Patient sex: F
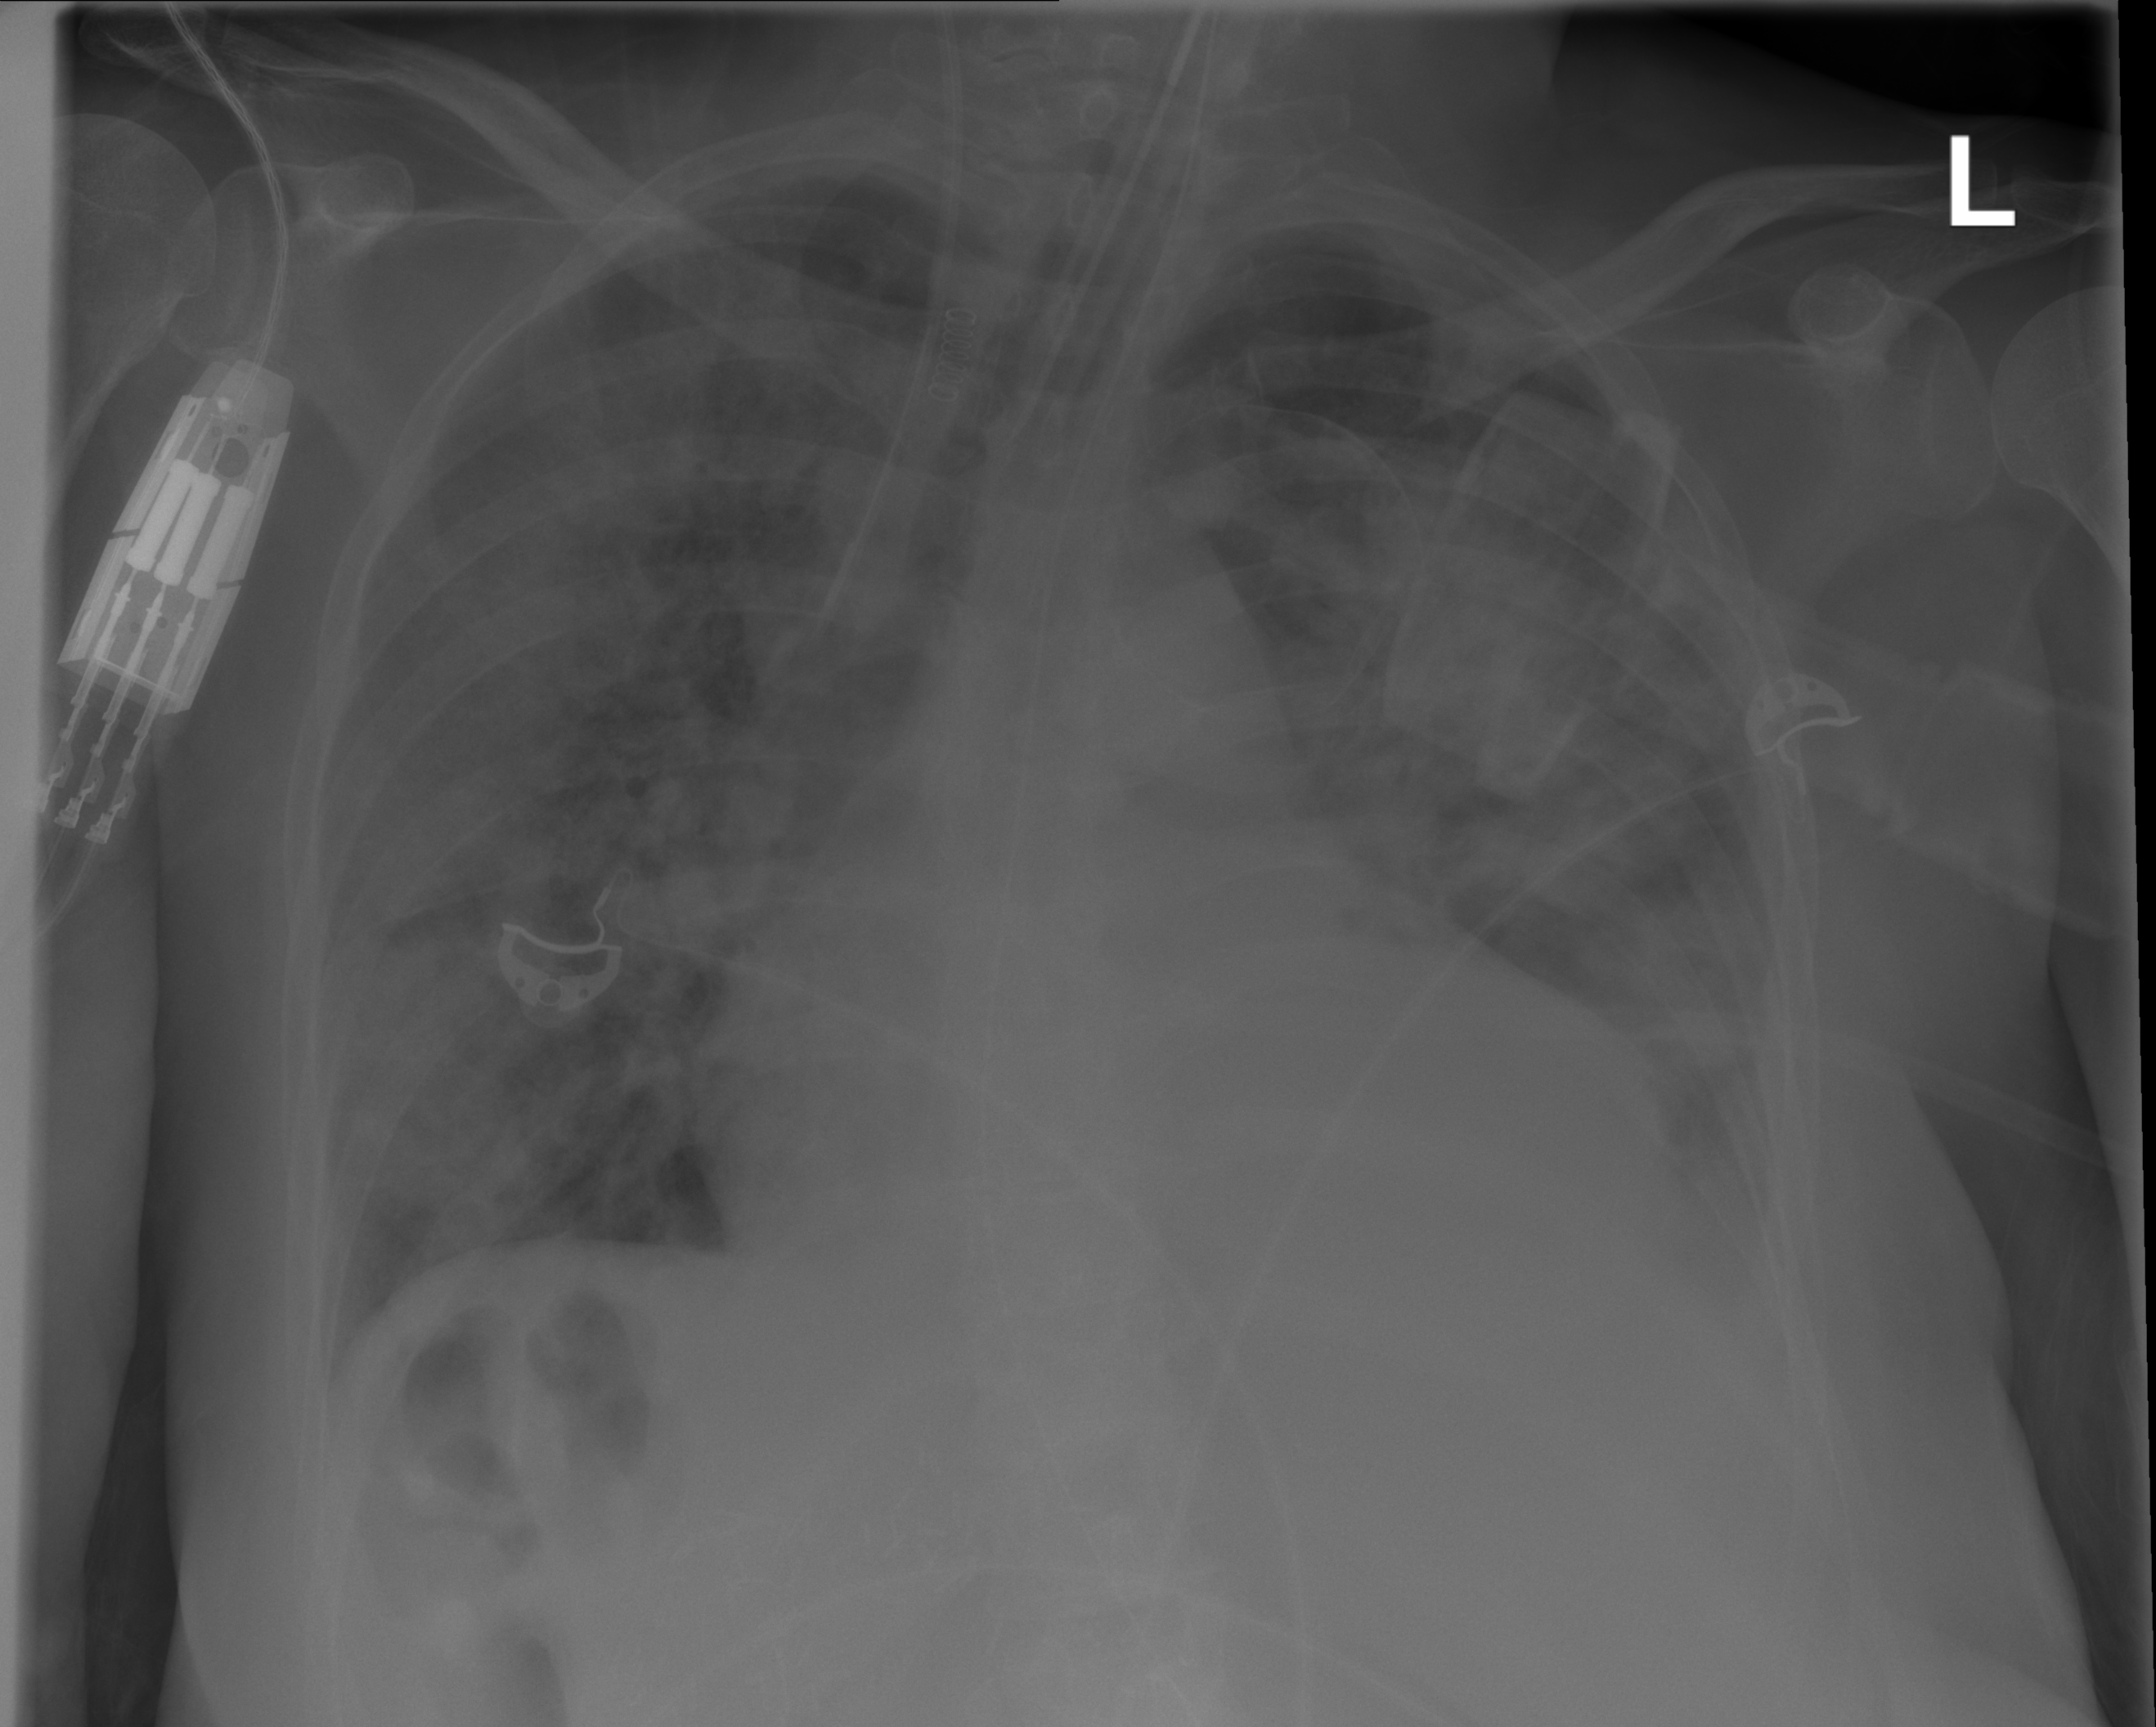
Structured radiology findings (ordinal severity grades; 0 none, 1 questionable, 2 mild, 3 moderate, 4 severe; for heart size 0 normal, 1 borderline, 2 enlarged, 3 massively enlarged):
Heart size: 2
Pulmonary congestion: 2
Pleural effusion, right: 0
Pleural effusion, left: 2
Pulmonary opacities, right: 3
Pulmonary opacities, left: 3
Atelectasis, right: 2
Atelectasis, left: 2